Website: lowes
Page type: billing-address
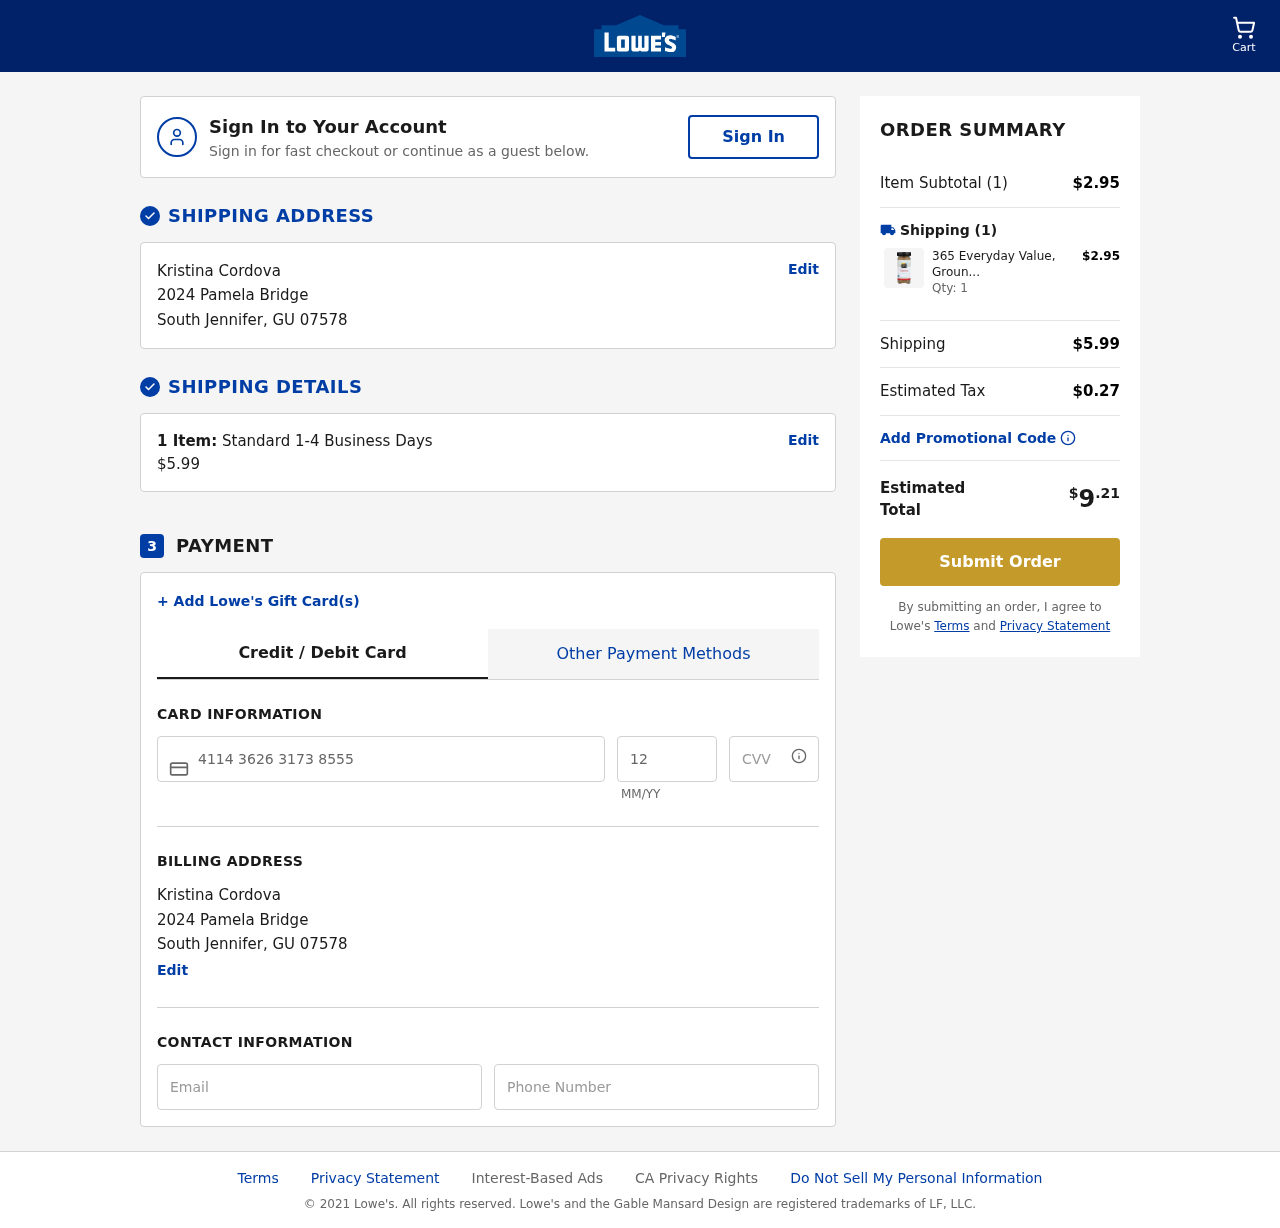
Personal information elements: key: PII_CARD_CVV
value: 008
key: PII_CARD_EXPIRY
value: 12/27
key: PII_CARD_NUMBER
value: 4114 3626 3173 8555
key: PII_CITY
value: South Jennifer
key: PII_EMAIL
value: kristina.cordova@hotmail.com
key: PII_FULLNAME
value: Kristina Cordova
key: PII_PHONE
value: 6612525447
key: PII_POSTCODE
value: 07578
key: PII_STATE_ABBR
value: GU
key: PII_STREET
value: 2024 Pamela Bridge
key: PII_FULLNAME2
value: Kristina Cordova
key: PII_STREET2
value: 2024 Pamela Bridge
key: PII_CITY2
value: South Jennifer
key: PII_STATE_ABBR2
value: GU
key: PII_POSTCODE2
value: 07578
Product elements: key: PRODUCT1_NAME
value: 365 Everyday Value, Ground Cumin, 1.52 oz
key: PRODUCT1_PRICE
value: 2.95
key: PRODUCT1_QUANTITY
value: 1
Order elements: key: ORDER_NUM_ITEMS
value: Cart
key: ORDER_NUM_ITEMS
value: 1 Item:
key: ORDER_NUM_ITEMS
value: Item Subtotal (1)
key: ORDER_SHIPPING_COST
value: $5.99
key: ORDER_SUBTOTAL
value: $2.95
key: ORDER_TAX
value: $0.27
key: ORDER_TOTAL
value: $9.21